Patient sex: M
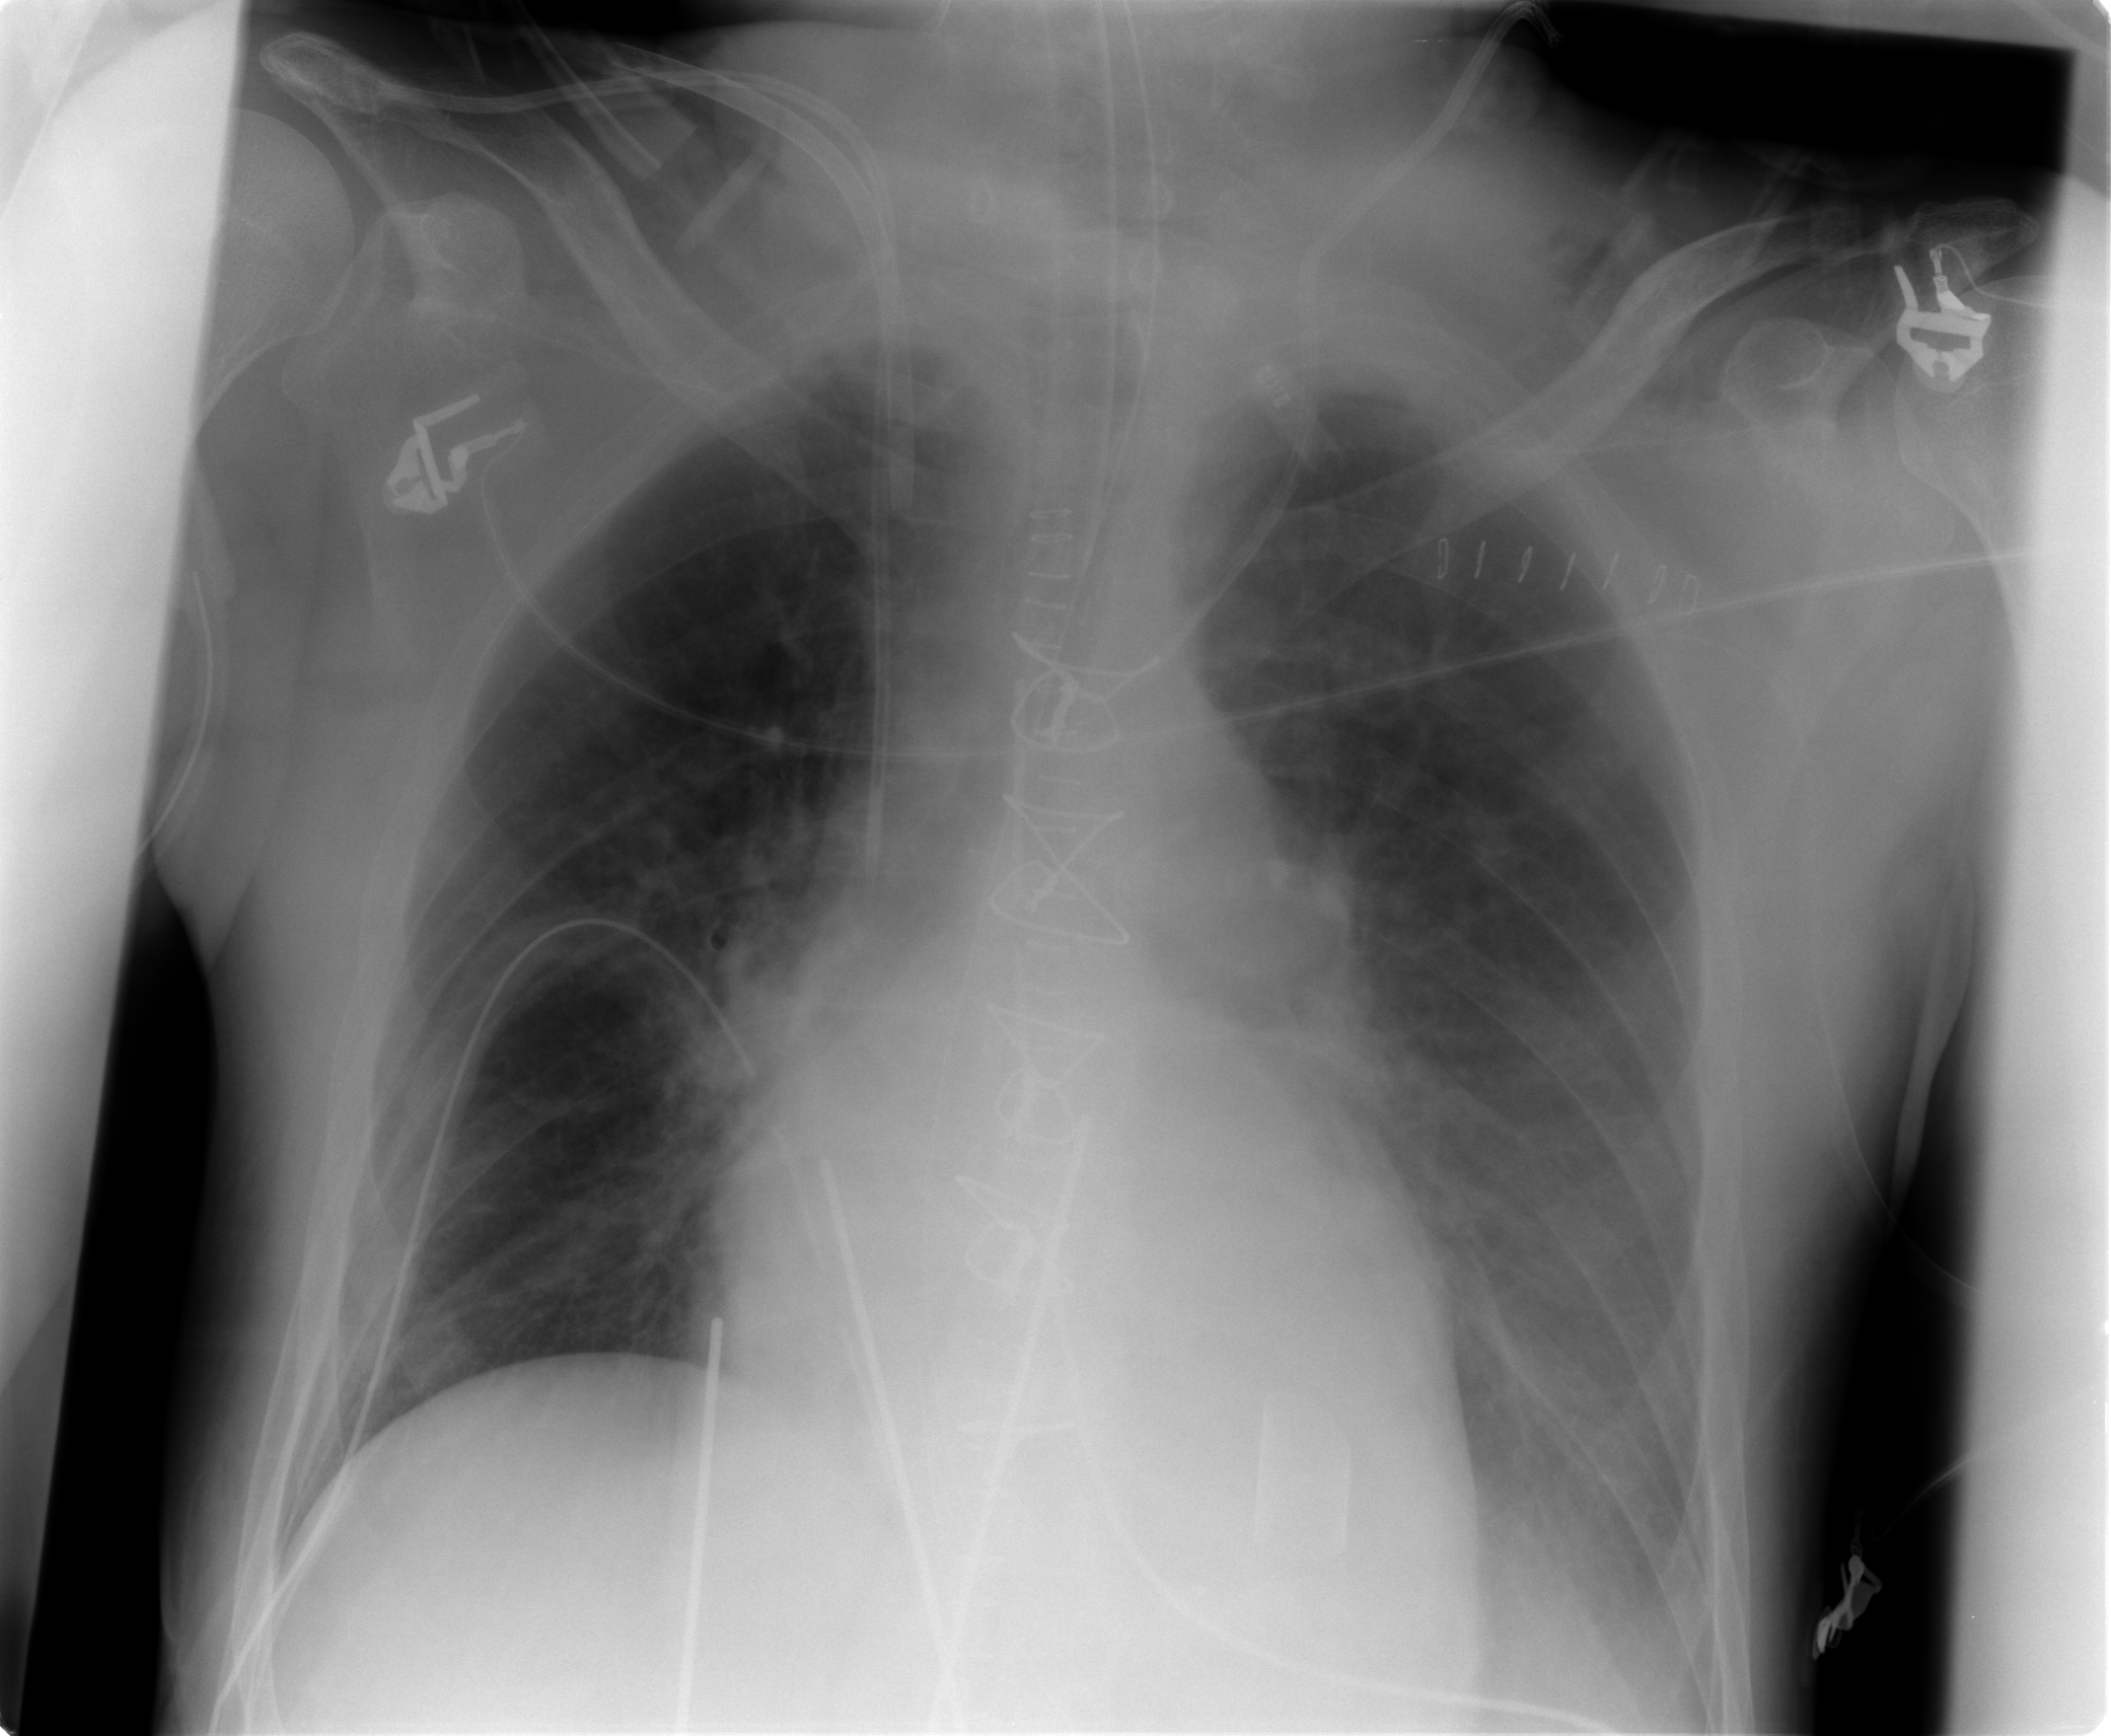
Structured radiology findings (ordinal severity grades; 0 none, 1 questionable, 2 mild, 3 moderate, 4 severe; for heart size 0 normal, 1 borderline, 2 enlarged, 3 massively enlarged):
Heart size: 2
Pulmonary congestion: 2
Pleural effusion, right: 0
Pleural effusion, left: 2
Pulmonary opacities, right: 0
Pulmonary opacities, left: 2
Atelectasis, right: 1
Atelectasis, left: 2